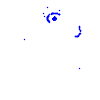
Particle: kaon